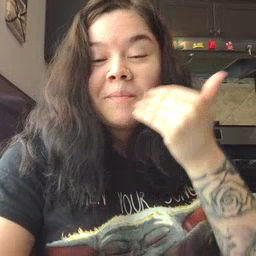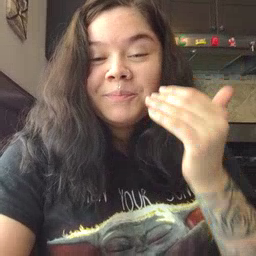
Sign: smile